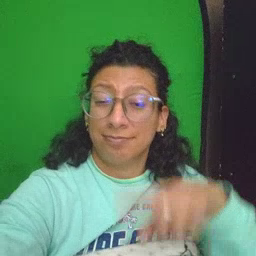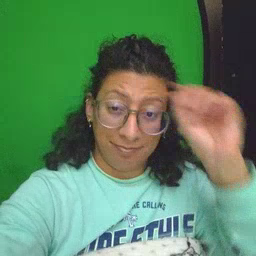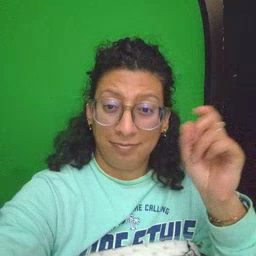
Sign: because